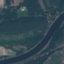
Land use / land cover: River